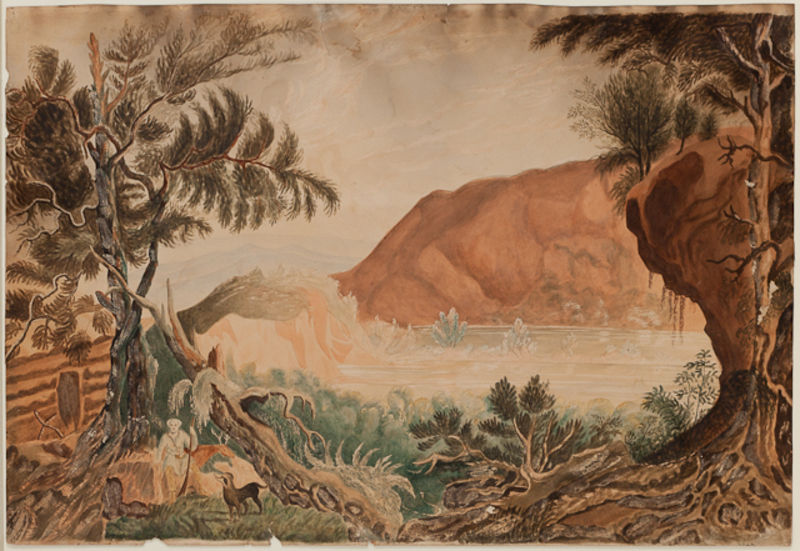
Titel: Daniel Boone on the Banks of the Great Osage Lake
Künstler: Thomas Cole
Standort: Amherst (Massachusetts, USA)
Institution: Mead Art Museum, Amherst College
Schlagwörter: baum, berg, gestein, mann, wasser, bäume, landschaft, see, haus, tier, büsche, pflanzen, stock, green, painting, yellow, brown, wurzeln, cliff, man, sky, tree, landscape, mountain, nature, trees, pine, river, dog, roots, human, trunk, walk, watercolor, art, animal, cabin, branches, lanscape, tan, exotic, biblical, vines, woods, hound, hunter, prints, bark, jungle, outsider, pioneer, explorer, settler, self-taught, noah, log cabin, frontier, woodsman, frontiersman, yhu